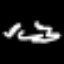
Label: squiggle